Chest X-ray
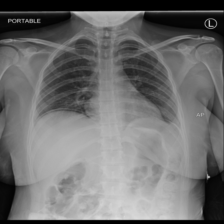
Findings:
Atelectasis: negative
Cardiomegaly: negative
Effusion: negative
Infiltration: negative
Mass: negative
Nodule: negative
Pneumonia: negative
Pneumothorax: negative
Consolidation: negative
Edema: negative
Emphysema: negative
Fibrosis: negative
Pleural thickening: negative
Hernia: negative